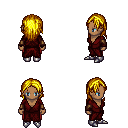
a pixel art fantasy rpg character, female body template, human, dark skin, red robe, red pants, blonde long hairstyle, cloth bracers, metal boots, four views (front, back, left, right), 2x2 character sprite sheet, small pixel art, hard edges, no anti-aliasing